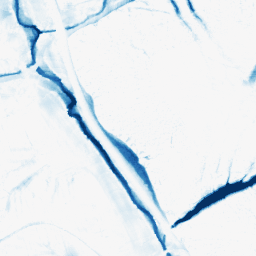
Category: morphological
Decomposition family: morphological_ellipse
Decomposition parameters: operation: closing
width: 20
height: 30
Upsampling method: quartic
Upsampling parameters: scale: 8
Upsampling scale: 8